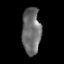
Tissue: lung
Cell type: Endothelial cells
Senescence score: 0.1731
Nuclear area (px): 858
Mean DAPI intensity: 108.007